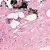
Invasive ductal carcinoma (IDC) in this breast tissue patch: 0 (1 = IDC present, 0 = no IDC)